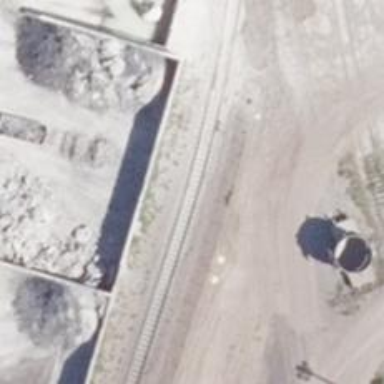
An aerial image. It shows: Rail spur service.